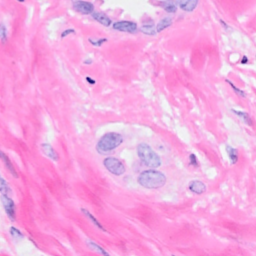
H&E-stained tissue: Breast